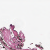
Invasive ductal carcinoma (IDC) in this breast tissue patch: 0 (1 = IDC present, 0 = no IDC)